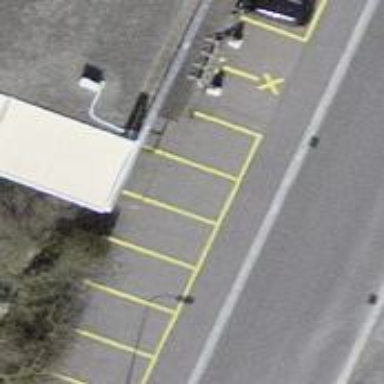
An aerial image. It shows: Parking available on the street side.